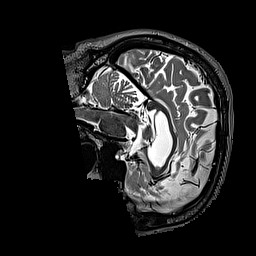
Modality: T2w
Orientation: sagittal
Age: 56
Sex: male
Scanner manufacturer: siemens
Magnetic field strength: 3 T
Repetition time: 3.2 s
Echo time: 0.567 s